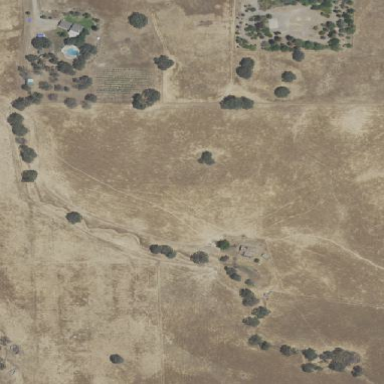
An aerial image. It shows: Farm.